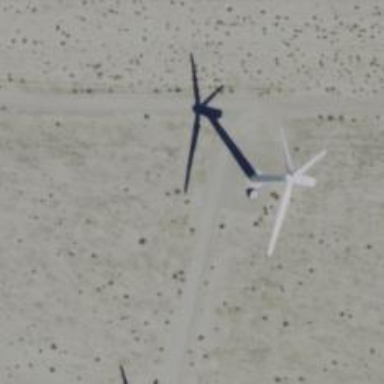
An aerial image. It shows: Wind generator in the form of horizontal axis wind turbine.